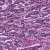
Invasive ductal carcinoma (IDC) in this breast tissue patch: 1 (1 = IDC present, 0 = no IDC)